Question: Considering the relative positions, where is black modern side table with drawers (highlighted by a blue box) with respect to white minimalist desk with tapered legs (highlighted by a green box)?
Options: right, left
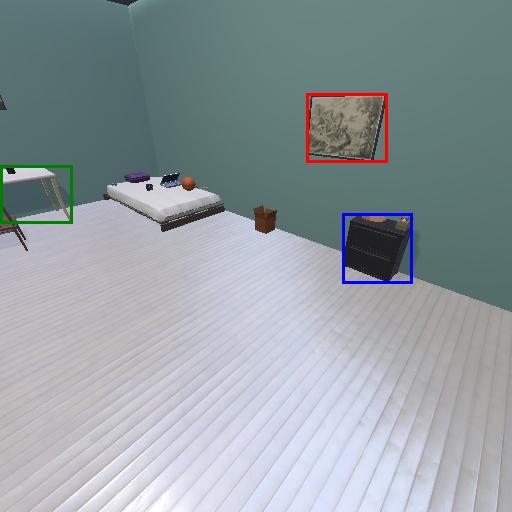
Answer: right